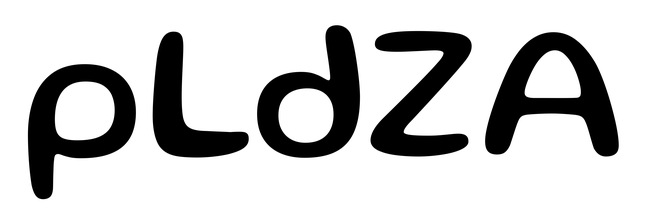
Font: Gluten_Regular